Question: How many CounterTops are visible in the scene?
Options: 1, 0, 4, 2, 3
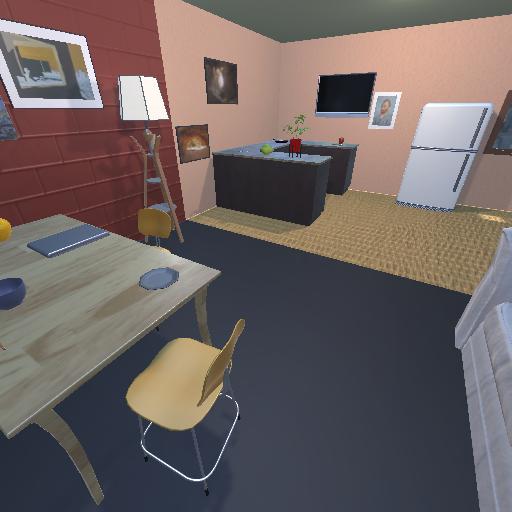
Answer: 1